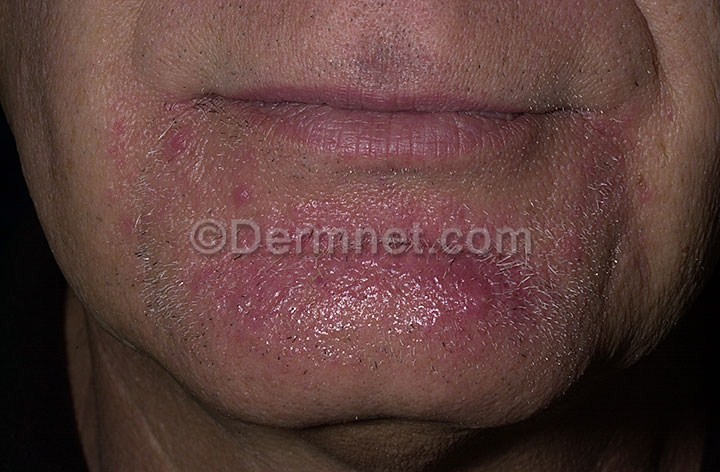
Disease: Tinea Ringworm Candidiasis and other Fungal Infections